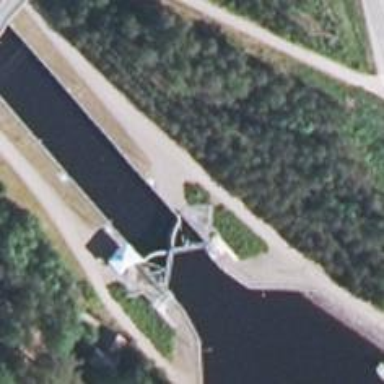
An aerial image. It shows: Lock gate on waterway.